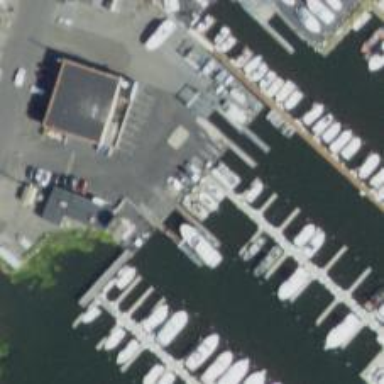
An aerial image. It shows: Pier with mooring facilities.